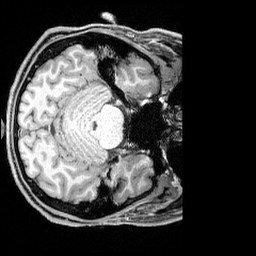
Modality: T1w
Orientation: axial
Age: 26
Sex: male
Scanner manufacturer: siemens
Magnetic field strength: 3 T
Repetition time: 2.3 s
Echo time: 0.00324 s